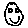
Label: smiley face